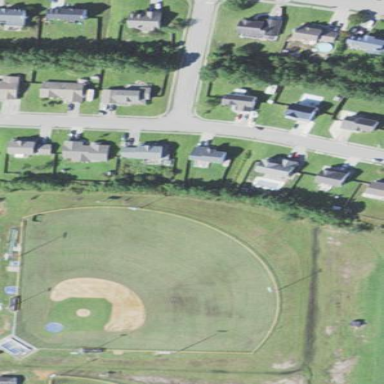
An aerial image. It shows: Baseball pitch for leisure land.